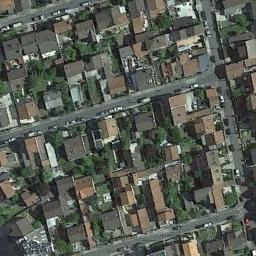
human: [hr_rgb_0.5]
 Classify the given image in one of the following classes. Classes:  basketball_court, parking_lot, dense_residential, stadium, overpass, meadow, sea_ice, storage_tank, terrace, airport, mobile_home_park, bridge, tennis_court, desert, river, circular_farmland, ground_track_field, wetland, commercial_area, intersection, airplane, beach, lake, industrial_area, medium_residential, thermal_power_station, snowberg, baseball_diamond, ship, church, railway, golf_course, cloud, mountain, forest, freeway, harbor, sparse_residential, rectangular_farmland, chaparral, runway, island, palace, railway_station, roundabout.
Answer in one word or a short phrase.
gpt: dense_residential